Question: I want to customize my radio buttons so they would look like the following:

To achieve this, I use the following css and html
HTML:
'''
<div class="buttonSlider">
<input type="radio" value=".."></input>
<input type="radio" value=".."></input>
<input type="radio" value=".."></input>
</div>
'''
CSS:
'''
.buttonSlider {
font-size: 250%;
background: #ccffdd;
}
.buttonSlider input[type="radio"] { /* don't show the radio check items */
display: none;
}
.buttonSlider label {
display:inline-block;
background-color:#ddd;
padding:4px 11px;
font-family:Arial;
font-size:16px;
}
.buttonSlider input[type="radio"]:checked + .buttonSlider label {
background-color:#bbb;
}
'''
However, the buttons are not visible when I apply this css to the radio buttons.
Could someone help and elaborate his/her explanation to me? I am pretty new to css.
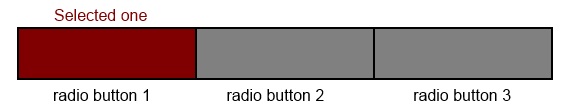
Answer: Here is the working example without checkboxes. maybe it helps
<URL>
'''
.radio-box
{
background-color:black;
height:53px;
width:535px;
padding:4px;
}
.radio-box label {
display:inline-block;
background-color:#ddd;
padding:17px 60px;
font-family:Arial;
font-size:16px;
}
input[type="radio"] {
display:none;
}
.radio-box input[type="radio"]:checked + label{
background-color:red;
}
'''